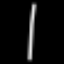
Label: line